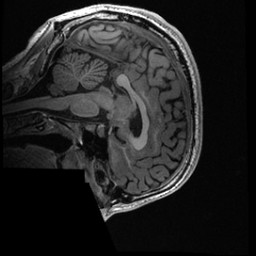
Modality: T1w
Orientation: sagittal